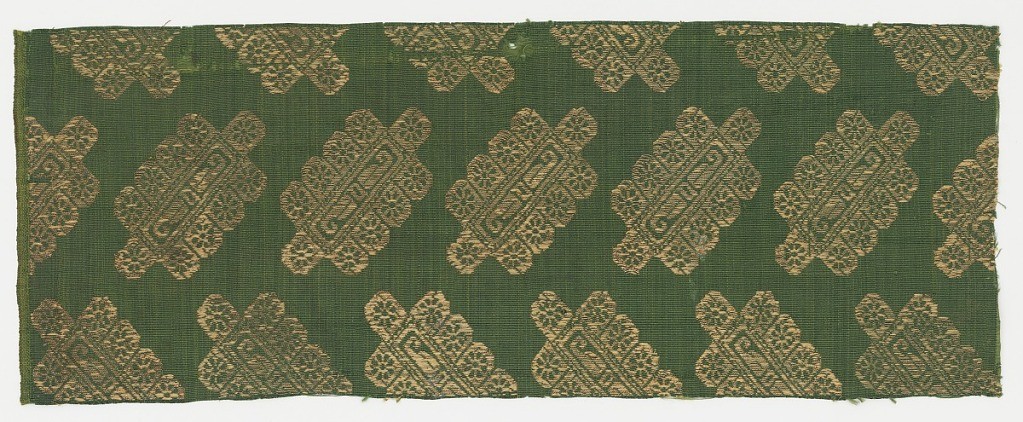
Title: Fragment
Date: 17th century
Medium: silk, metallic Technique: plain weave with supplementary wefts
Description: Diagonal arrangement of detached metallic ornaments in gold on green.